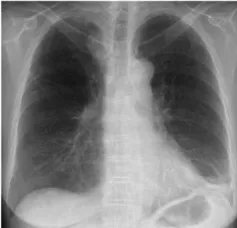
(B) Chest radiography on day 80 after the start of sotorasib reveals ground glass opacities in both lung fields with decreased lung volume.
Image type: radiology (x_ray)